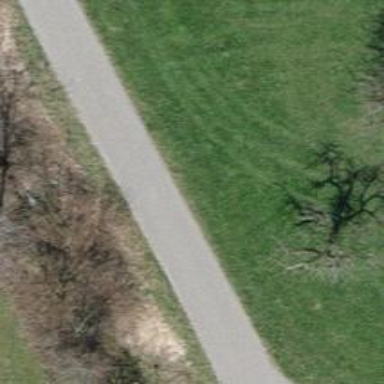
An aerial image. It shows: Well-maintained track road with grade 1 tracktype.